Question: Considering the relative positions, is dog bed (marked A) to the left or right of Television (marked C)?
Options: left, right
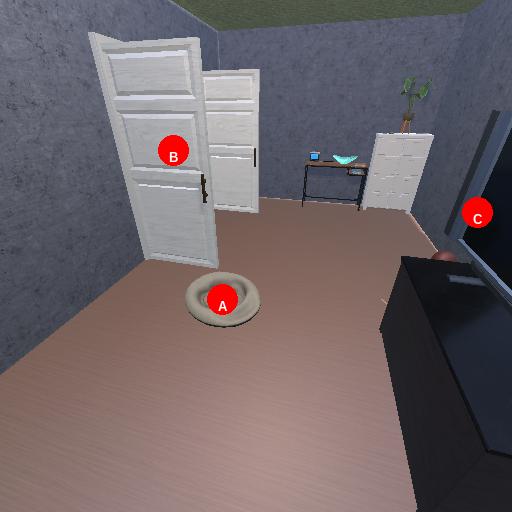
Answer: left